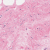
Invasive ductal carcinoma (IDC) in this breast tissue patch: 0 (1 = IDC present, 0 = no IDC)